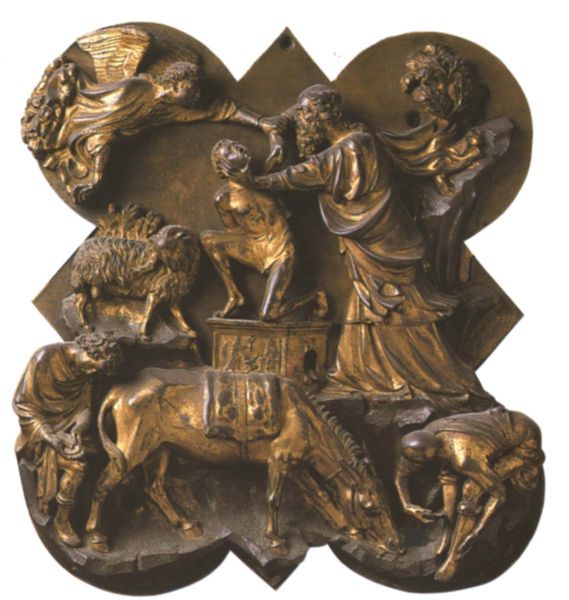
Titel: Entwurf zu den Türen des Baptisteriums San Giovanni in Florenz, Opferung Isaaks
Künstler: Filippo Brunelleschi
Institution: Florenz, Bargello
Schlagwörter: männer, kind, esel, pferd, engel, sattel, bronze, lamm, altar, schnitzerei, isaak, opfer, bock, ochse, würgen, jakob, dornbusch